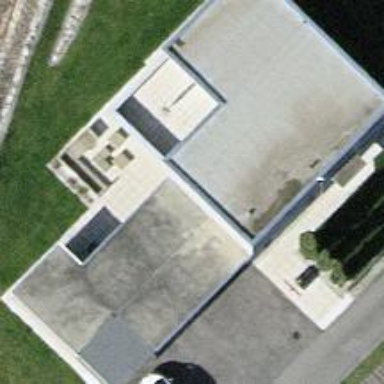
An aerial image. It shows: Detached building with flat roof.